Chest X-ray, AP view. Patient: 49 years old, sex M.
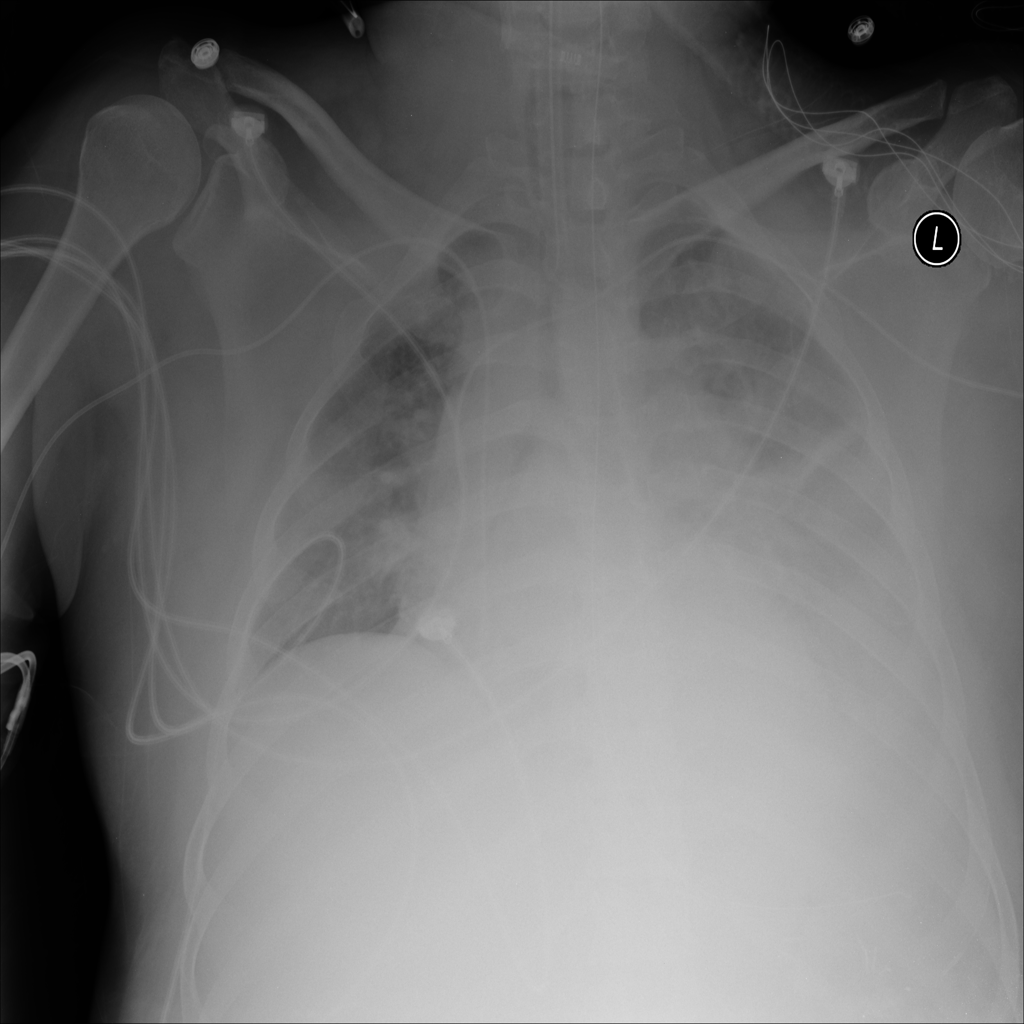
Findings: Effusion